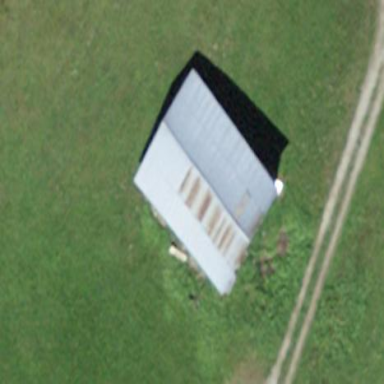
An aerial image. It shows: Shed building.